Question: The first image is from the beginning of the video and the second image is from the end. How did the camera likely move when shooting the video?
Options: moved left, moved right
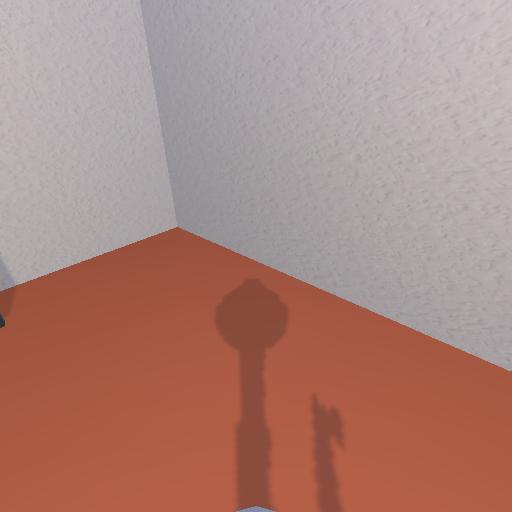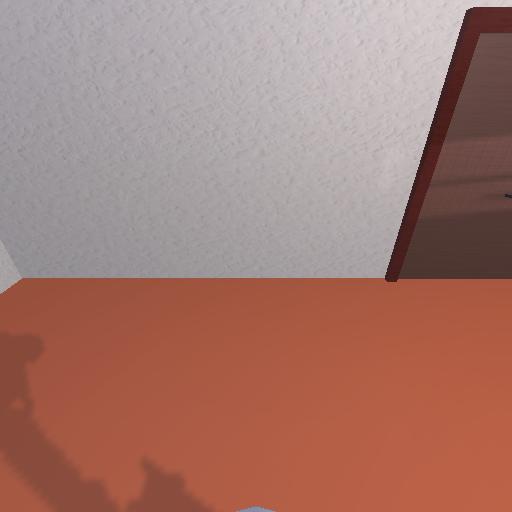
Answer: moved left